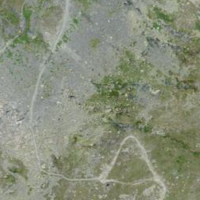
EUNIS habitat code: 31
Species observed at this site:
Silene acaulis
Sedum alpestre